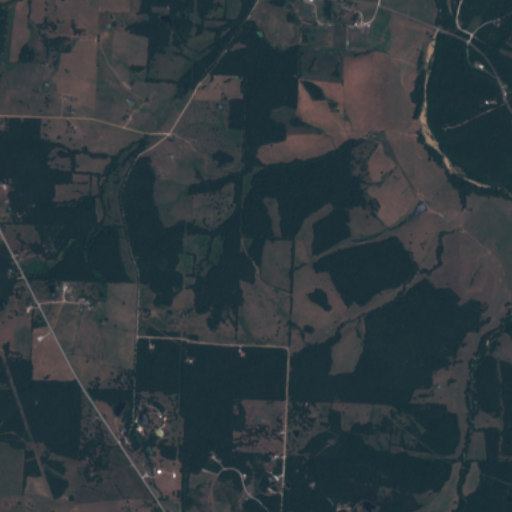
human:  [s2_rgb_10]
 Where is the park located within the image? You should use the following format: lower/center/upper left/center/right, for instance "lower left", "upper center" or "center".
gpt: The park is located in the upper left of the image.
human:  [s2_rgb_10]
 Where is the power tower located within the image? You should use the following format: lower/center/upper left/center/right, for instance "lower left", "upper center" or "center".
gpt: The power tower is located in the lower left of the image.
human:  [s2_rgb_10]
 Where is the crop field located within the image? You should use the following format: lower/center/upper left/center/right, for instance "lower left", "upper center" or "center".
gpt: There is no crop field in the image.